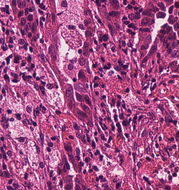
Tumor epithelial tissue: yes
Tumor-associated stroma tissue: yes
Normal tissue: no